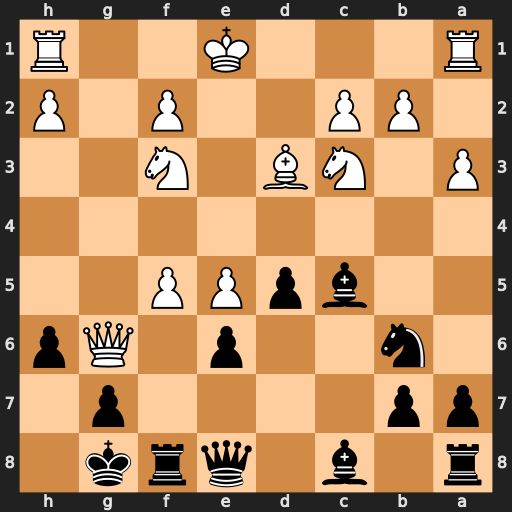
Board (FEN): r1b1qrk1/pp4p1/1n2p1Qp/2bpPP2/8/P1NB1N2/1PP2P1P/R3K2R
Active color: b
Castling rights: KQ
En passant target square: -
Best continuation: Qxg6 fxg6 Rxf3